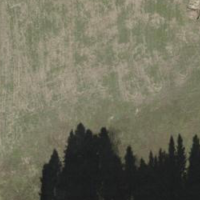
EUNIS habitat code: 24
Species observed at this site:
Crepis paludosa